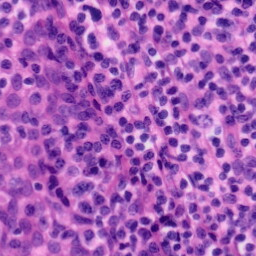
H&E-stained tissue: Tonsil